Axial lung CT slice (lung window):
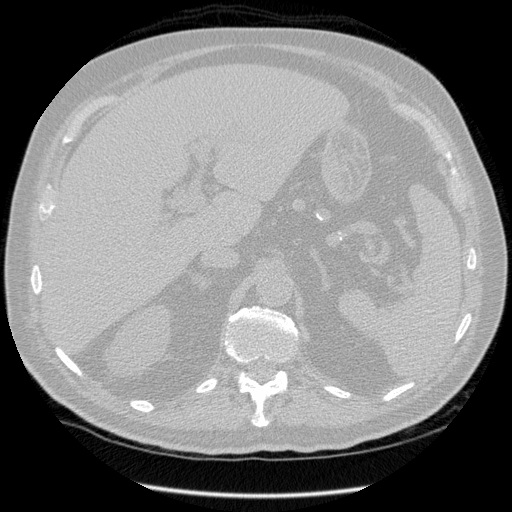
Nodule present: no